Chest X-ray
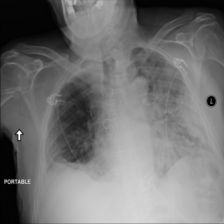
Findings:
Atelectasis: negative
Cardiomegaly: negative
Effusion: positive
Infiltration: positive
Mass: negative
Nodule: negative
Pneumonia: negative
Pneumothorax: negative
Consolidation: negative
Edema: negative
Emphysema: negative
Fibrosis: negative
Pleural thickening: negative
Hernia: negative